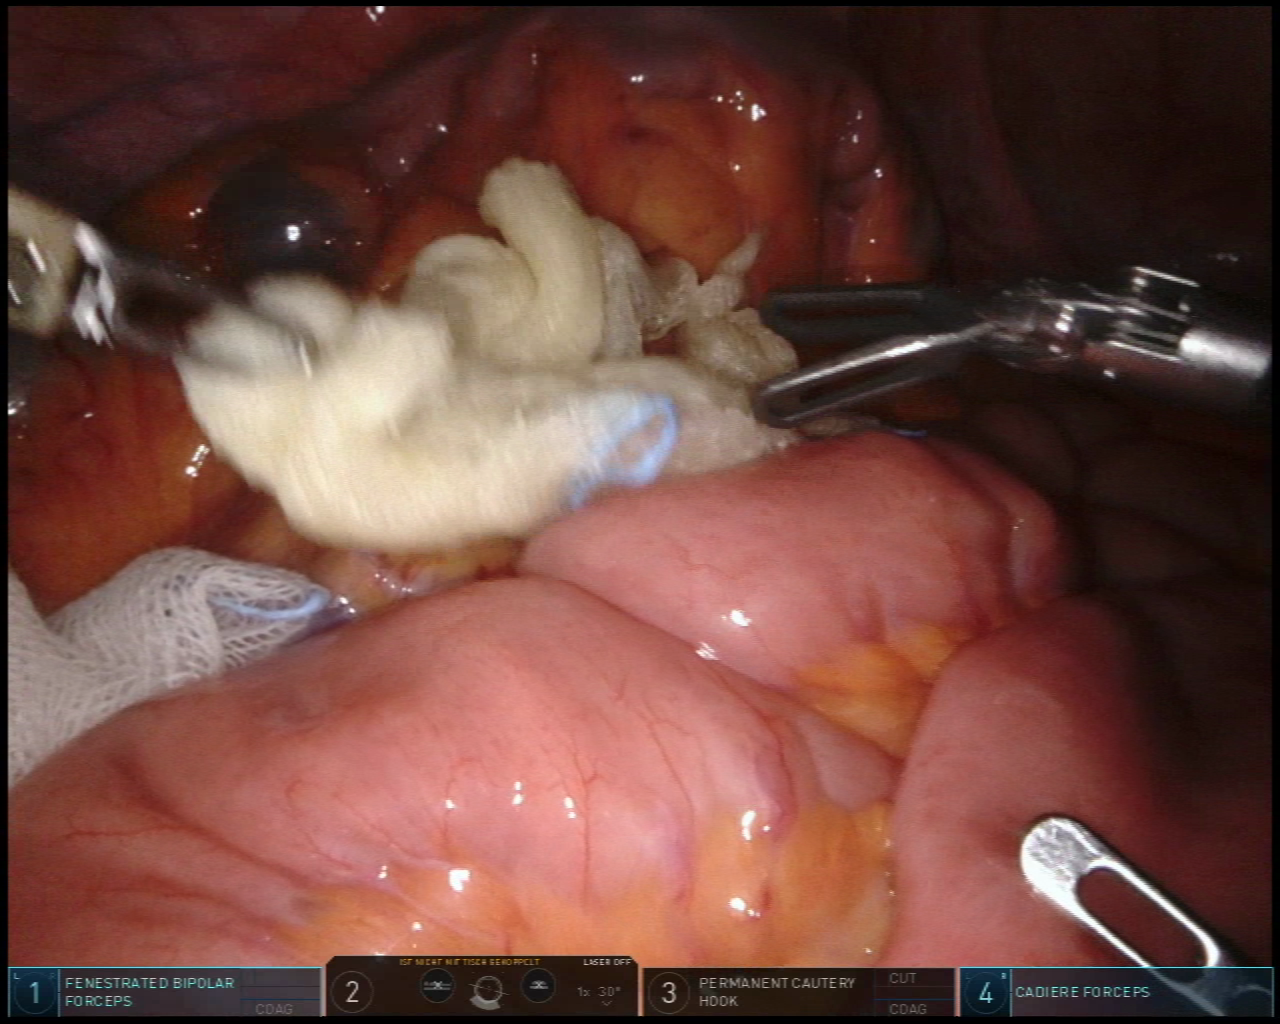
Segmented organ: small_intestine
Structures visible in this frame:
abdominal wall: yes
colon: yes
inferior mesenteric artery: no
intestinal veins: no
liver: no
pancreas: no
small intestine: yes
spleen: no
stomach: no
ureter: no
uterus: no
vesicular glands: no